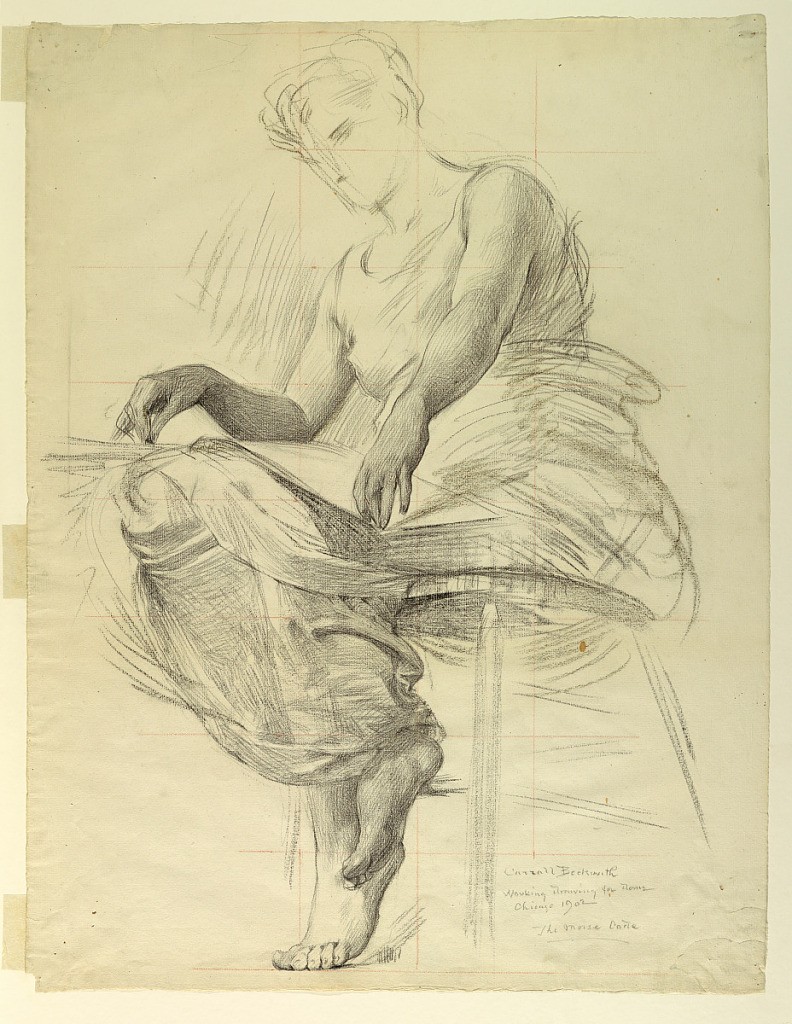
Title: The Morse Code, Study for Manufactures and Liberal Arts Building, World's Columbian Exposition, Chicago, IL
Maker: J. Carroll Beckwith, American, 1852–1917
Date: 1891–92
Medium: Charcoal and red pencil on cream wove paper
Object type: Drawing
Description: Draped figure of a woman seated on a stool, seen from below, turned half-way toward left.  Across knee a folio, to left corner of which hand is held, while right hand rests on shelf. Squared in red pencil for copying.